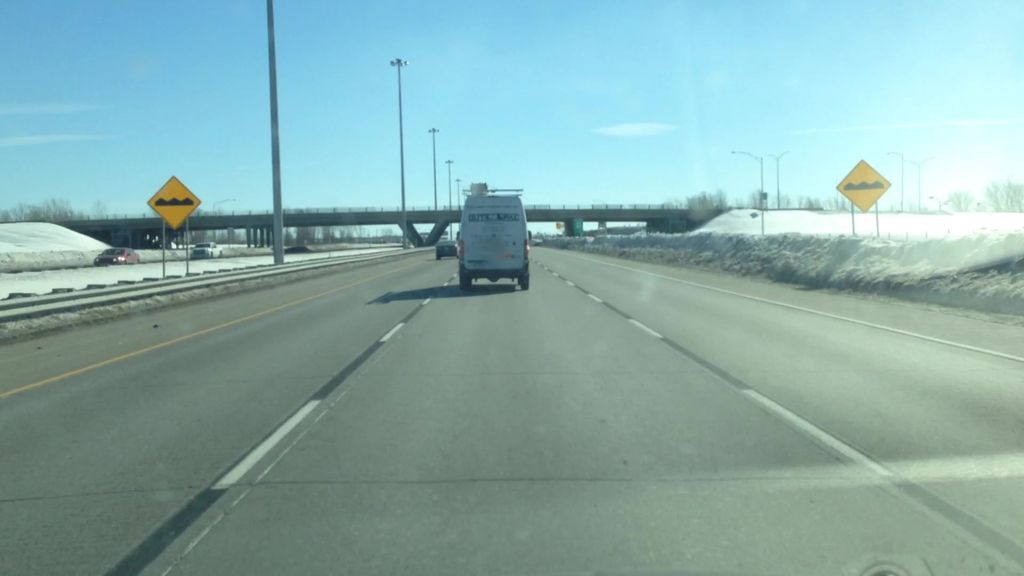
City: montreal